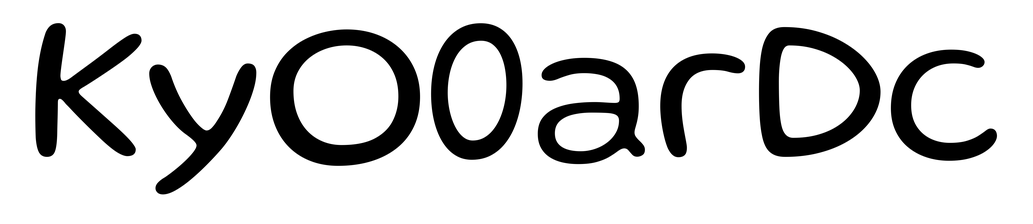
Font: Gluten_Light